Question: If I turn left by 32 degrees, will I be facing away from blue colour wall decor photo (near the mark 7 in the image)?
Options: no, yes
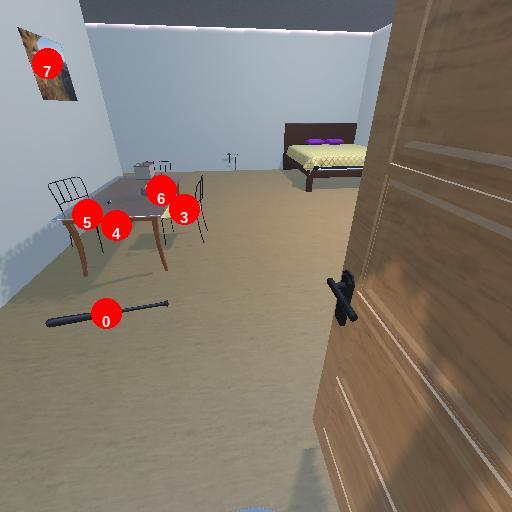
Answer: no